Question: I am having an issue with drawing this GeoJSON file I picked up from data.seattle.gov. Specifically, I'm using the Shape file which can be found <URL>. I converted it to a GeoJSON file where I provided a small sample below.
By using D3, I was hoping to draw out what should be the different precincts in Seattle (actually I'm not entirely sure what it should be which is why I'm drawing it... ha...) but for some reason it isn't showing it correctly despite the fact that the paths are correctly calculated.
I have hosted my example <URL>. I will try to replace this link with a jsFiddle when I have time to set it up. The thing is, the GeoJSON file is pretty big so I don't think jsFiddle would be ideal.
My code is pretty simple... I'm just appending paths based on the features of the GeoJSON file.
'''
var width = 1000,
height = 1000;
var svg = d3.select("body")
.append("svg")
.attr("width", width + "px")
.attr("height", height + "px");
var projection = d3.geo.mercator()
.scale(150)
.translate([width/2, height/2]);
var path = d3.geo.path()
.projection(projection);
var g = svg.append("g");
d3.json("geojson/data.geo.json", function(data) {
console.log(data);
g.selectAll("path")
.data(data.features)
.enter()
.append("path")
.attr("d", path)
.attr("stroke", "black")
.attr("stroke-width", "5px")
.attr("fill-opacity", 0);
});
'''
Unfortunately, I feel it's only showing one of the paths and not all of them. At first I thought it might be because there was a fill of some sort and they were simply hiding on top of each other, but I set the 'fill-opacity' to 0 and that didn't help either.
Here is a small sample of the GeoJSON file.
'''
{
"type": "FeatureCollection",
"features": [
{
"type": "Feature",
"geometry": {
"type": "Polygon",
"coordinates": [
[
[
-122.349453,
47.717771
],
[
-122.34948,
47.719585
],
[
-122.349504,
47.721403
],
[
-122.350214,
47.721404
],
...
[
-122.350337,
47.721405
],
[
-122.350258,
47.71596
],
[
-122.349425,
47.715958
],
[
-122.349453,
47.717771
]
]
]
},
"properties": {
"name": "B1",
"styleUrl": "#PolyStyle00",
"styleHash": "-59c62042",
"description": "<html xmlns:fo="http://www.w3.org/1999/XSL/Format" xmlns:msxsl="urn:schemas-microsoft-com:xslt">
<head>
<META http-equiv="Content-Type" content="text/html">
</head>
<body style="margin:0px 0px 0px 0px;overflow:auto;background:#FFFFFF;">
<table style="font-family:Arial,Verdana,Times;font-size:12px;text-align:left;width:100;border-collapse:collapse;padding:3px 3px 3px 3px">
<tr style="text-align:center;font-weight:bold;background:#9CBCE2">
<td>B1</td>
</tr>
<tr>
<td>
<table style="font-family:Arial,Verdana,Times;font-size:12px;text-align:left;width:100;border-spacing:0px; padding:3px 3px 3px 3px">
<tr>
<td>FID</td>
<td>0</td>
</tr>
<tr bgcolor="#D4E4F3">
<td>BEAT</td>
<td>B1</td>
</tr>
<tr>
<td>PRECINCT</td>
<td>N</td>
</tr>
<tr bgcolor="#D4E4F3">
<td>Shape_Leng</td>
<td><PHONE></td>
</tr>
</table>
</td>
</tr>
</table>
</body>
</html>
"
}
},
...
'''
What ends up being drawn is something is this...

Any help would be most appreciated.
EDIT: Sorry it seems my student account from way back when is gone. I can try to recreate the example later.
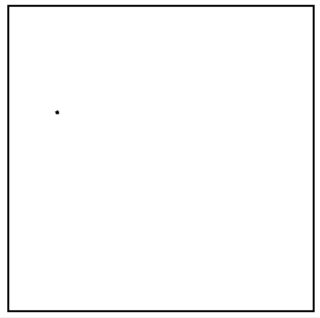
Answer: I had a look at your problem. The problem seems to be with the map. I ran into the same problems as you have, although I had no issue creating a map from the older (pre 2008) files on the site you linked to. <URL> had no problem plotting both graphs, so the problem seems to be with d3 and this specific map. I have no time to look into the reason for this.
Simplifying the map using mapshaper (which is something you might want to do anyway) seems to result in a map that can be correctly drawn:
'''
ogr2ogr -f GeoJSON map_tmp.json spd_beats_wgs84.kmz
mapshaper -p 0.5 --repair -o map.json map_tmp.json
'''
I can then draw the map using the following code:
'''
var width = 800;
var height = 500;
var vis = d3.select("#vis").append("svg")
.attr("width", width).attr("height", height);
d3.json("map.json", function(map) {
var projection = d3.geo.mercator().scale(1).translate([0,0]).precision(0);
var path = d3.geo.path().projection(projection);
var bounds = path.bounds(map);
var scale = .95 / Math.max((bounds[1][0] - bounds[0][0]) / width,
(bounds[1][1] - bounds[0][1]) / height);
var transl = [(width - scale * (bounds[1][0] + bounds[0][0])) / 2,
(height - scale * (bounds[1][1] + bounds[0][1])) / 2];
projection.scale(scale).translate(transl);
vis.selectAll("path").data(map.features).enter().append("path")
.attr("d", path)
.style("fill", "none")
.style("stroke", "black");
});
'''
Resulting in: